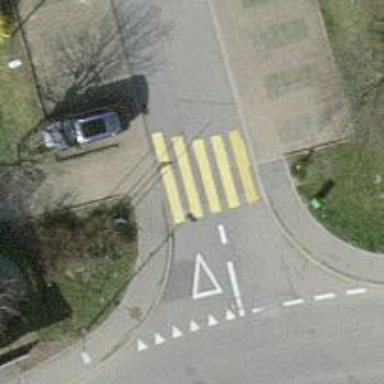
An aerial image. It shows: Uncontrolled zebra crossing on the road.